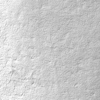
Label: not_dusty